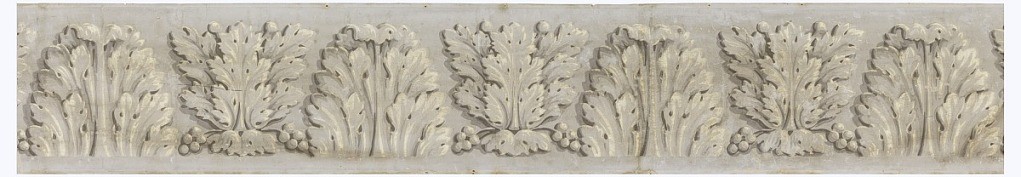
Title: Border
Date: ca. 1830
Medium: Block-printed
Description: Alternating simple and compound acanthus leaves, gray and white on gray field.